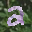
Label: 2